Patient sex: F
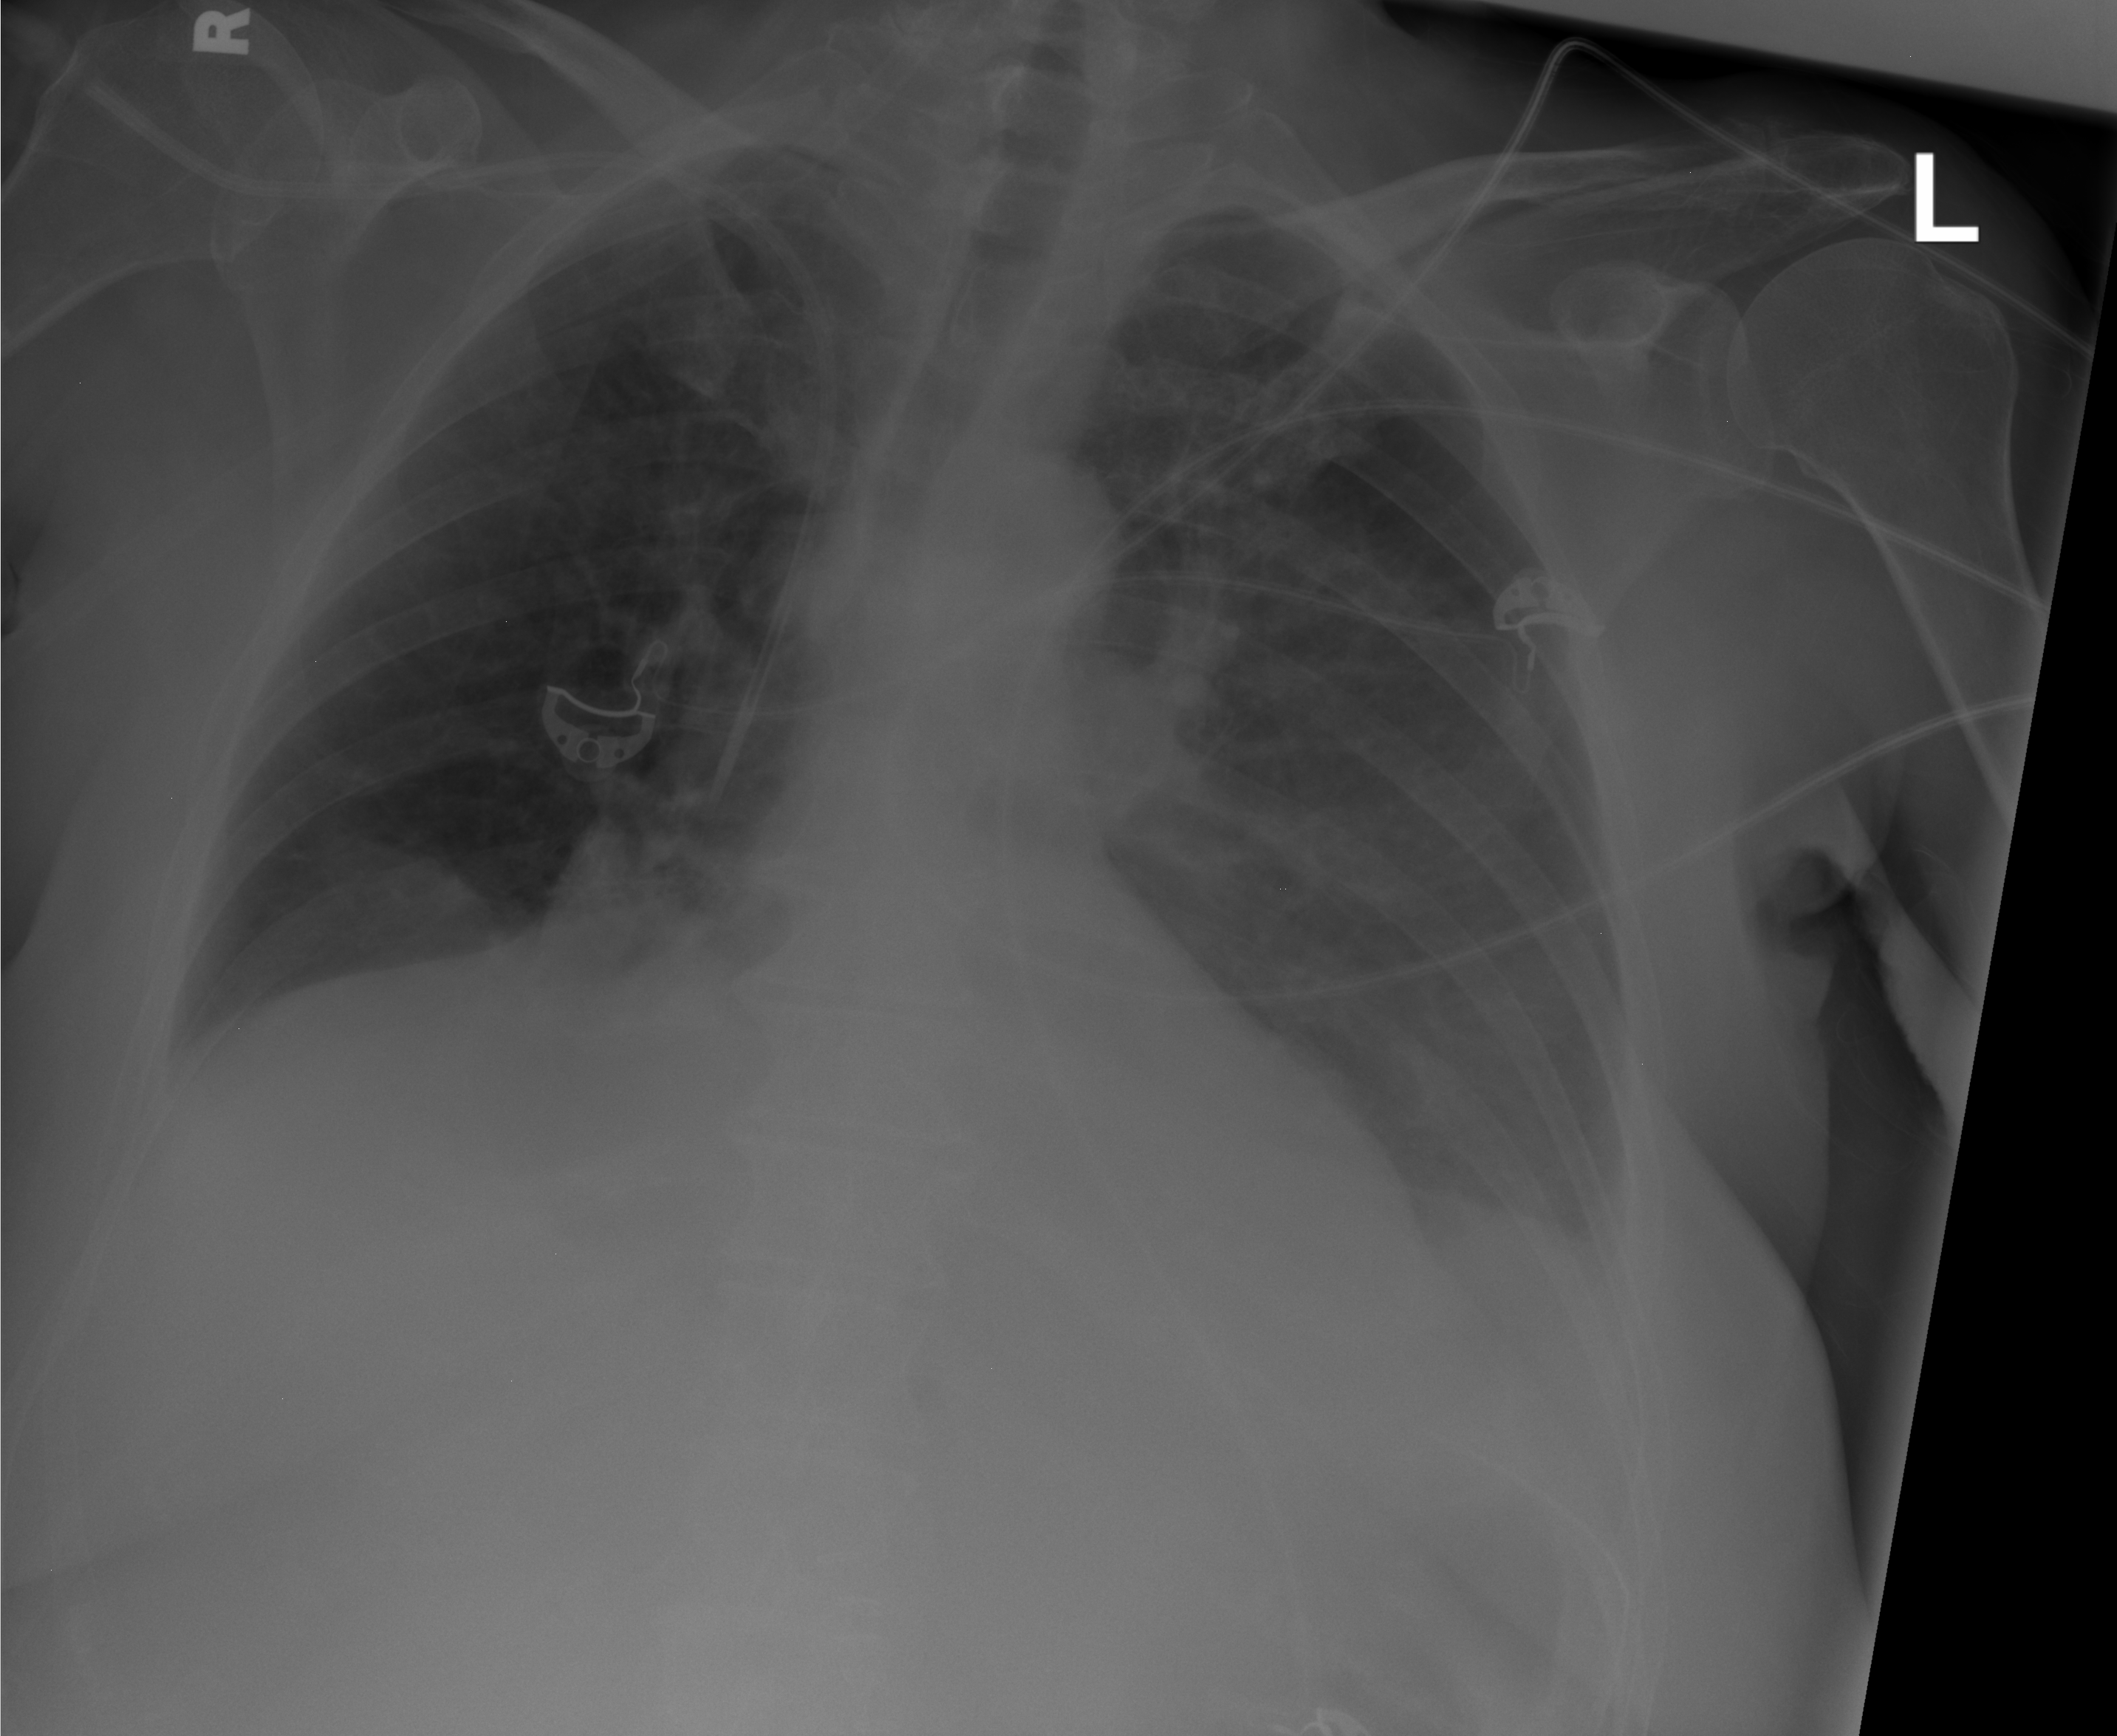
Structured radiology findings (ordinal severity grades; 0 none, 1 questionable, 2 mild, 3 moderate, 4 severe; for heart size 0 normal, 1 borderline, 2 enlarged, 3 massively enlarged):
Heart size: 2
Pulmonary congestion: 1
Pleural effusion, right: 1
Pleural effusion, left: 1
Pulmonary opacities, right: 0
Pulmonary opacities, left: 0
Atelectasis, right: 0
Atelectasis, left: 1